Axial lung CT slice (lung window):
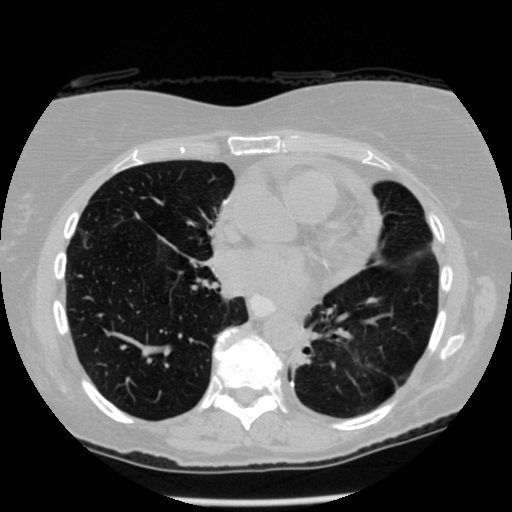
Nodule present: no